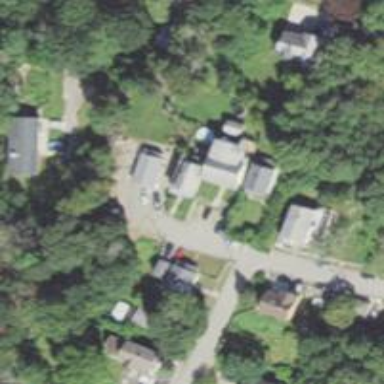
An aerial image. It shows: Residential driveway designated as service road.